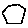
Label: hexagon